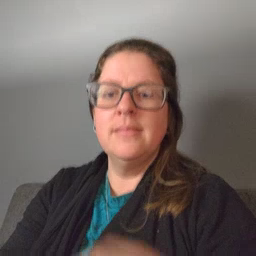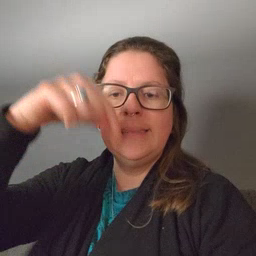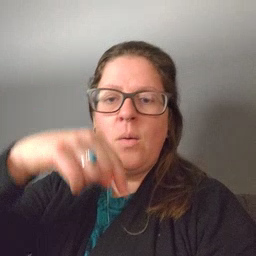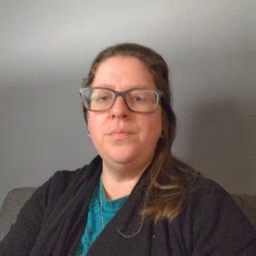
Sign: down